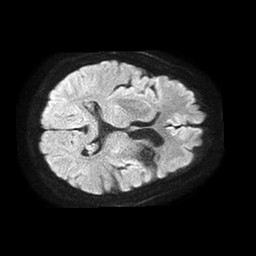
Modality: TRACE
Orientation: axial
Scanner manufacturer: philips
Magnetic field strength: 1.5 T
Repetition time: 4.6 s
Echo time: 0.08517 s